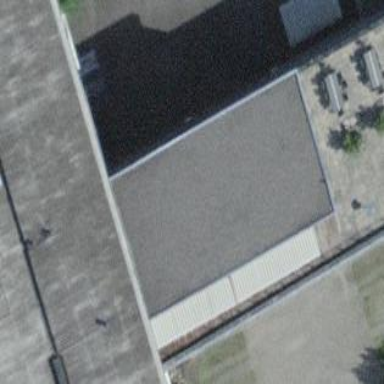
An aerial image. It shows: Industrial building.